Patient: sex M, age 61
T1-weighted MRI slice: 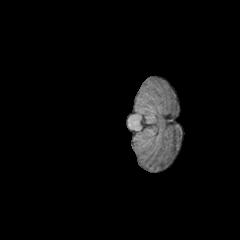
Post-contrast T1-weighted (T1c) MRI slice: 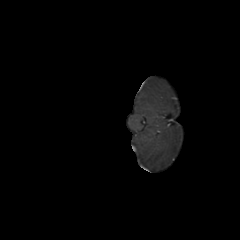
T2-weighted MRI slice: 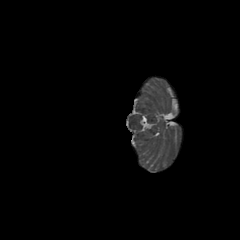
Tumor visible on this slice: no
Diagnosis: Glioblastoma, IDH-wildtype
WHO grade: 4